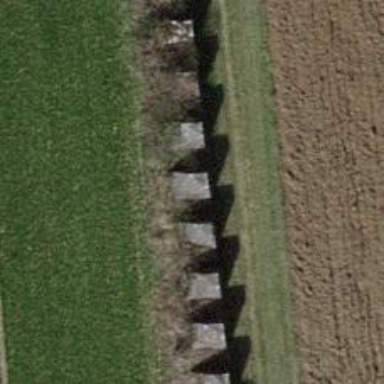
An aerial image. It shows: Block barrier.